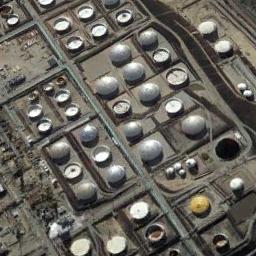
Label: storage_tank